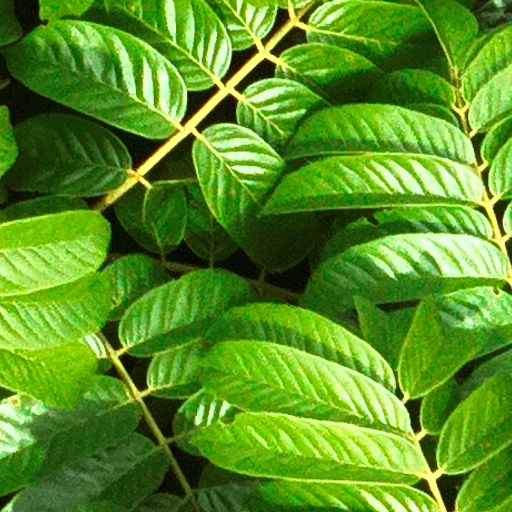
Species: Tachigali panamensis
GBIF accepted scientific name: Tachigali panamensis
Crown area (m\u00b2): 488.603